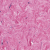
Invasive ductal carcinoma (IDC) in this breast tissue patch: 0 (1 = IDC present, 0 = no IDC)